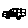
Label: car